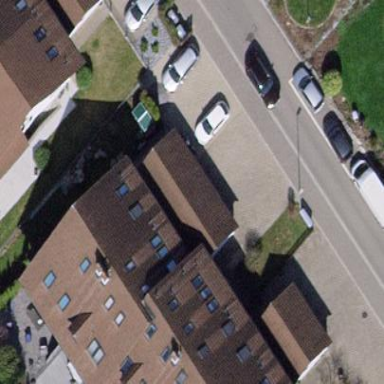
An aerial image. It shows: Garage.